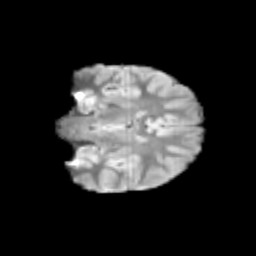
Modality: T2w
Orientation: coronal
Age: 9
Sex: female
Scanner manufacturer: siemens
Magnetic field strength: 3 T
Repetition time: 3.8 s
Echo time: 0.07 s